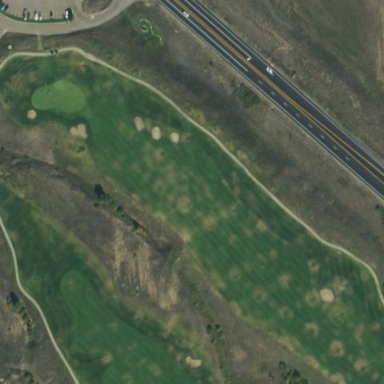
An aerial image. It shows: Scenic golf fairway.